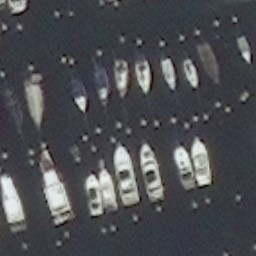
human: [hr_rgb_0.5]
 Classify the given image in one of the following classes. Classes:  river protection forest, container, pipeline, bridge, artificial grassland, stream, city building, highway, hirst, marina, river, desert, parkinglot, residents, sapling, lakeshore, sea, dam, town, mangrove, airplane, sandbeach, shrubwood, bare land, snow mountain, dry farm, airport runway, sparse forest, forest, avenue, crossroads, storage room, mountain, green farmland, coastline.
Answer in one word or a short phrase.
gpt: marina